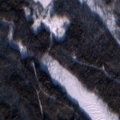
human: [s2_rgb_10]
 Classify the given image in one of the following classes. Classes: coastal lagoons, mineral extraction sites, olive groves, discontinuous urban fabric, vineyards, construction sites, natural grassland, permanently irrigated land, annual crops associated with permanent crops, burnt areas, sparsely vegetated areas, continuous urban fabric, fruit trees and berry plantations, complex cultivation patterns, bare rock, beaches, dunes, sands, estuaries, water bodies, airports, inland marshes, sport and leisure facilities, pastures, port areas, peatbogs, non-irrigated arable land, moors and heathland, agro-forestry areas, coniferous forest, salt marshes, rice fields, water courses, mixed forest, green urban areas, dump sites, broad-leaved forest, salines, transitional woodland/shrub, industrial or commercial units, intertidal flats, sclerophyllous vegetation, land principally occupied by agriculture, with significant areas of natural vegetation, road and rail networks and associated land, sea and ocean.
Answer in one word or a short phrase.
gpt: coniferous forest, mixed forest, peatbogs